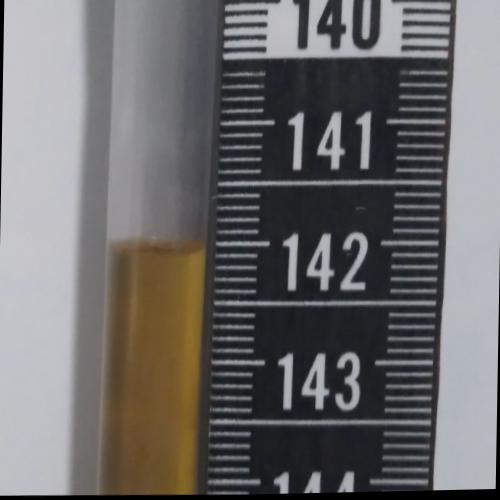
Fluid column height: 142.1 cm